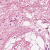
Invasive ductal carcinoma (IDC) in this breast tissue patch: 0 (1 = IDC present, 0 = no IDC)